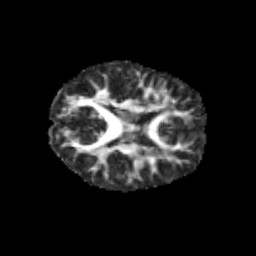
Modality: FA
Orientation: axial
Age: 8
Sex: female
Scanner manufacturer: siemens
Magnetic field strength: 3 T
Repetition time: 3.8 s
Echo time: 0.07 s